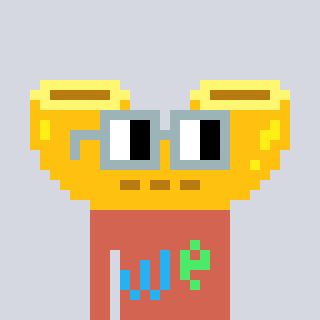
a pixel art character with square dark gray glasses, a macaroni-shaped head and a peachy-colored body on a cool background